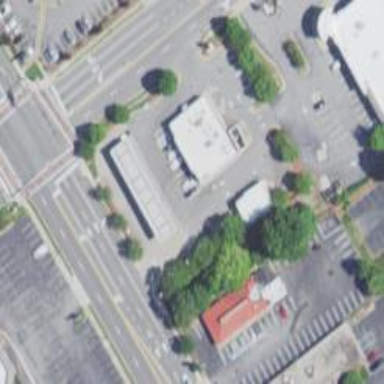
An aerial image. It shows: Convenience shop.